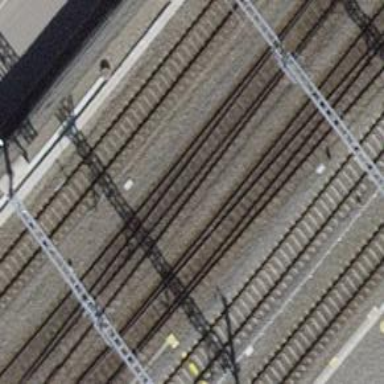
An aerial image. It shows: Single-track railway with electrified contact lines.